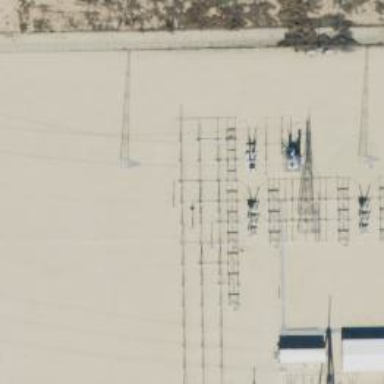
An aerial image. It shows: Switch used for power control.